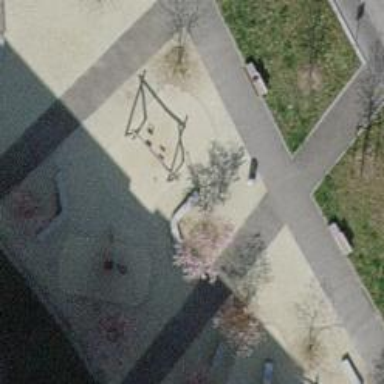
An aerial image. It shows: Playground with swings.